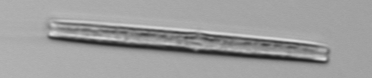
Label: Thalassionema